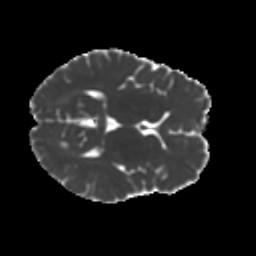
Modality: MD
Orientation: axial
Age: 23
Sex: female
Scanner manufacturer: ge
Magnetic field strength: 3 T
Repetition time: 7.8 s
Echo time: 0.0606 s